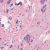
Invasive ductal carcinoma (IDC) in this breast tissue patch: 1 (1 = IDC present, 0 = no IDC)